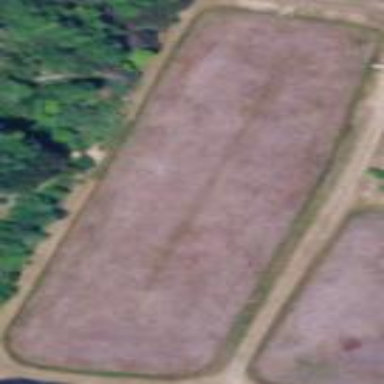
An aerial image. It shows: Farmland with cranberries as the crop.